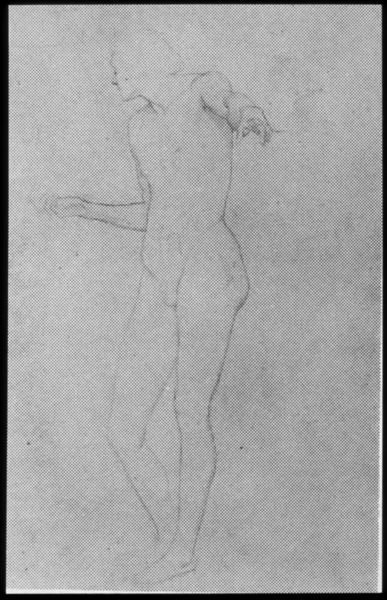
Titel: Studie zum ‘Weisenden’ im Interieur
Künstler: Jean-Léon Gérôme
Institution: Privatsammlung
Schlagwörter: akt, hand, kopf, körper, mann, nackt, weiß, grob, brust, finger, frau, geste, grau, haar, profil, schwarz, skizze, zeichnung, blick, arm, gesicht, stehen, hände, haare, pose, stehend, beine, bein, papier, studie, schattierung, seitenansicht, bauch, zeigen, penis, linie, kontur, druck, seite, schwarzweiß, leinwand, bleistift, stift, ausgestreckt, hüfte, leicht, spielbein, standbein, gestreckt, gedruckt, raster, ungenau, ausgestreckter arm, köroer, verweis, aktzeichnung, weggedreht, l, koopf, kotrapost, standbei